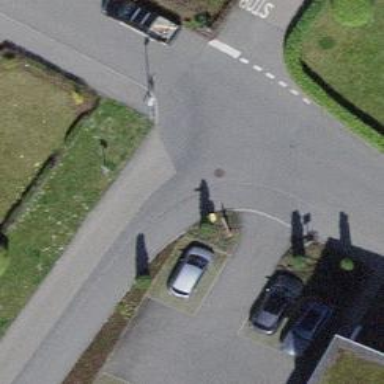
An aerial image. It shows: Post box is visible.